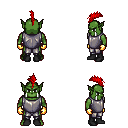
a pixel art fantasy rpg character, male body template, orc, green skin, steel chest armor, metal pants, red mohawk hairstyle, gold gloves, black shoes, four views (front, back, left, right), 2x2 character sprite sheet, small pixel art, hard edges, no anti-aliasing